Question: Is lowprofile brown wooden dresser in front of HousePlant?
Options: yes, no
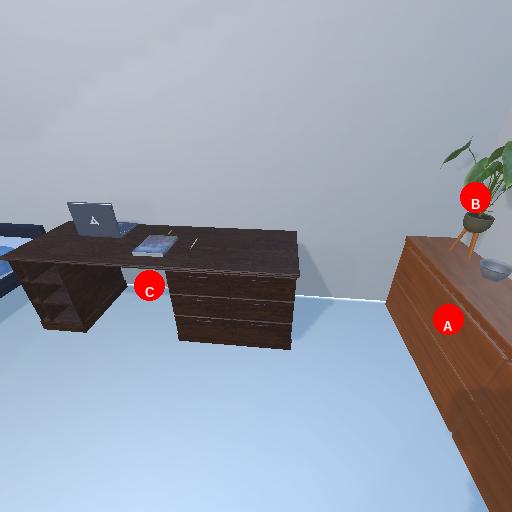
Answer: yes